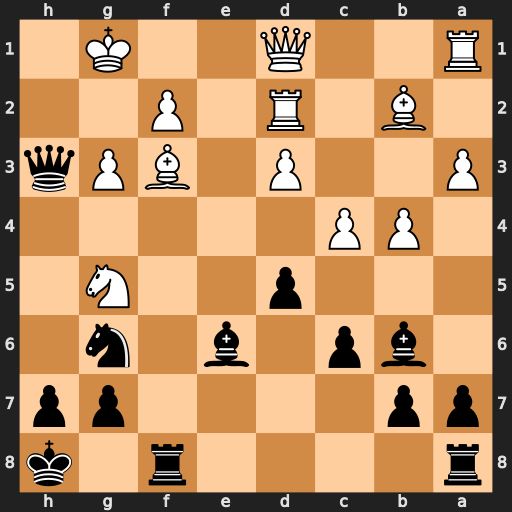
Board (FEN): r4r1k/pp4pp/1bp1b1n1/3p2N1/1PP5/P2P1BPq/1B1R1P2/R2Q2K1
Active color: b
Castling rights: -
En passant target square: -
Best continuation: Qxg3+